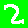
Digit: 2